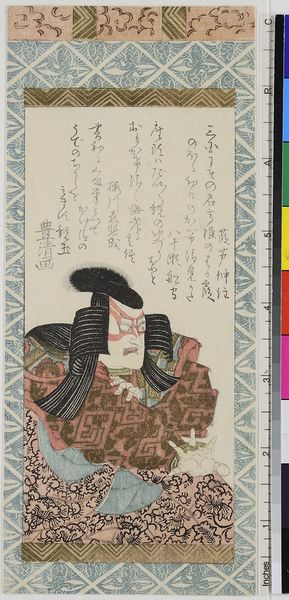
Künstler: Utagawa Toyokiyo
Standort: Hamburg
Institution: Museum für Kunst und Gewerbe Hamburg
Schlagwörter: hand, frisur, mund, nase, gewand, holzschnitt, japan, schrift, ornamente, japanisch, schriftzeichen, schwarze haare, maske, druckgraphik, druckgrafik, buchstaben, zeit, schauspieler, farbholzschnitt, schauspielerin, kimono, alphabet, kabuki, edo, gesichtsbemalung, reproduktionen, druckerzeugnisse, blindprägedruck, blinddruck